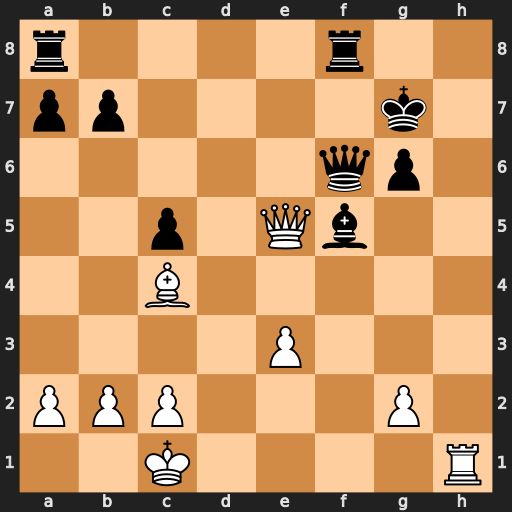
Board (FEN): r4r2/pp4k1/5qp1/2p1Qb2/2B5/4P3/PPP3P1/2K4R
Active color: w
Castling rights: -
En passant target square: -
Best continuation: Qc7+ Rf7 Bxf7 Rc8 Qxb7